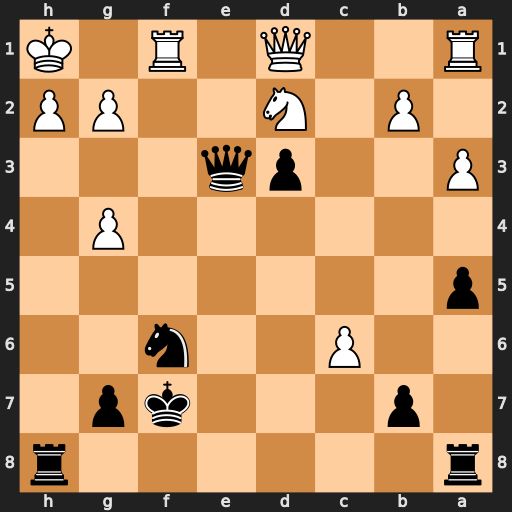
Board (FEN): r6r/1p3kp1/2P2n2/p7/6P1/P2pq3/1P1N2PP/R2Q1R1K
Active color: b
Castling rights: -
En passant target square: -
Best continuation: Rxh2+ Kxh2 Rh8#